Question: I'll start by asking am I right in thinking that in the image below:

the 'TABLE=CLOASEUCDBA.T_BASIC_POLICY' is not part of the connection string? in fact it is the source table name?
I'm looking to alter this to another linked table on the same database. The connection string should there be the same and the name that appears in ACCESS should be the same. The only difference should be under the hood it is actually referencing another table and of course if you open the table it will contain different fields and data.
my code for far to do this is:
'''
var dbe = new DBEngine();
Database db = dbe.OpenDatabase(@"C:\Users\xxxx\Documents\Test.accdb");
foreach (TableDef tbd in db.TableDefs)
{
if (tbd.Name.Contains("CLOASEUCDBA_T_BASIC_POLICY"))
{
tbd.SourceTableName = "CLOASEUCDBA_T_BILLING_INFORMATION";
}
}
db.Close();
'''
However I'm getting a big fat COMException "Cannot set this property once the object is part of a collection.". I'm not sure exactly why and all the examples I can find online are all written in VB/VBA and I only have very very limited exposure to this. Any help is appreciated.
EDIT:
I have tried to go a different route with no futher success using the code:
'''
if (tbd.Name.Contains("CLOASEUCDBA_T_BASIC_POLICY"))
{
var newtable = db.CreateTableDef("this is a new table");
newtable.Name = "new table";
newtable.Connect = tbd.Connect;
newtable.SourceTableName = "CLOASEUCDBA_T_BILLING_INFORMATION";
db.TableDefs.Append(newtable);
//tbd.SourceTableName = "CLOASEUCDBA_T_BILLING_INFORMATION";
}
'''
In this case I get the error "ODBC--call failed."
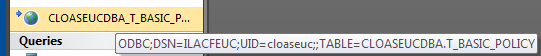
Answer: Since we're not allowed to change the 'SourceTableName' of a 'TableDef' object that already exists in the 'TableDefs' collection we need to create a new 'TableDef' object, '.Delete' the old one, and then '.Append' the new one:
'''
// This code requires the following COM reference in your project:
//
// Microsoft Office 14.0 Access Database Engine Object Library
//
// and the declaration
//
// using Microsoft.Office.Interop.Access.Dao;
//
// at the top of the class file
string tableDefName = "CLOASEUCDBA_T_BASIC_POLICY";
var dbe = new DBEngine();
Database db = dbe.OpenDatabase(@"C:\Users\xxxx\Documents\Test.accdb");
var tbdOld = db.TableDefs[tableDefName];
var tbdNew = db.CreateTableDef(tableDefName);
tbdNew.Connect = tbdOld.Connect;
tbdNew.SourceTableName = "CLOASEUCDBA_T_BILLING_INFORMATION";
db.TableDefs.Delete(tableDefName); // remove the old TableDef ...
db.TableDefs.Append(tbdNew); // ... and append the new one
db.Close();
'''